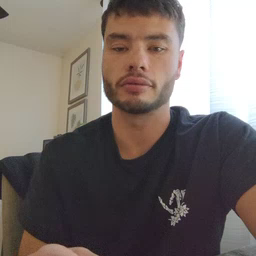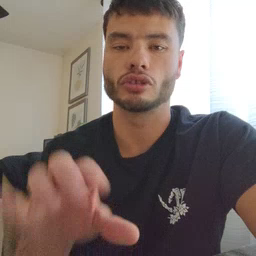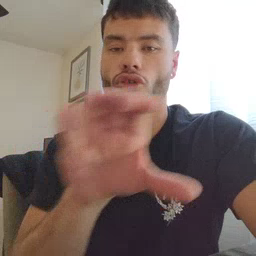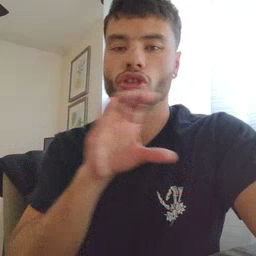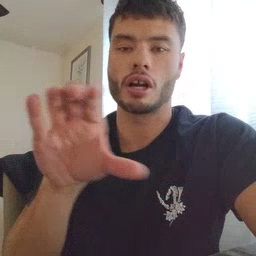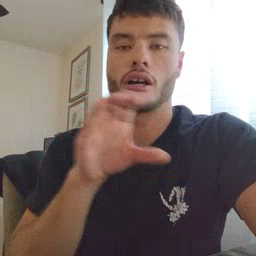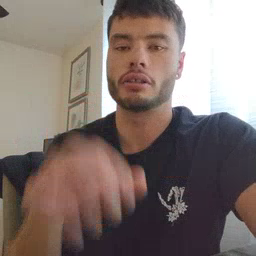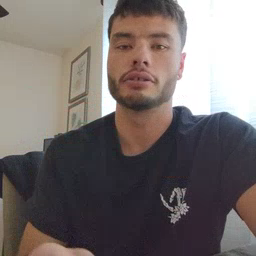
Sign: chocolate